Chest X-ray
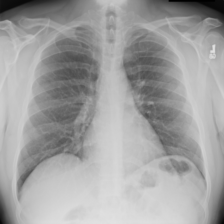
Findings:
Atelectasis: negative
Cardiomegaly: negative
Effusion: negative
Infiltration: negative
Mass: negative
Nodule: negative
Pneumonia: negative
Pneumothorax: negative
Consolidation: negative
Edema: negative
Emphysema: negative
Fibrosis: negative
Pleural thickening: negative
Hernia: negative